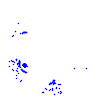
Particle: electron